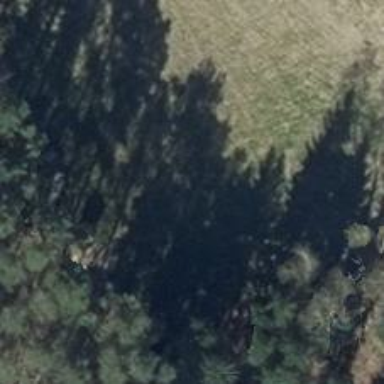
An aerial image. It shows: Hunting stand.